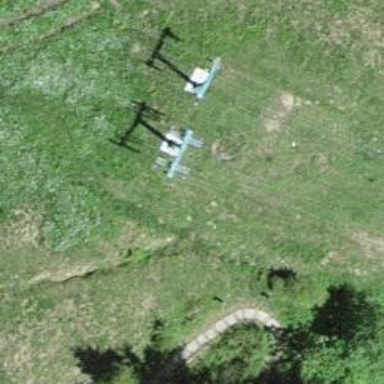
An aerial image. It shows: Pylon used for aerialway.